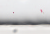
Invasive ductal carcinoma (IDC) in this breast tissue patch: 0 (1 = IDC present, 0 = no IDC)